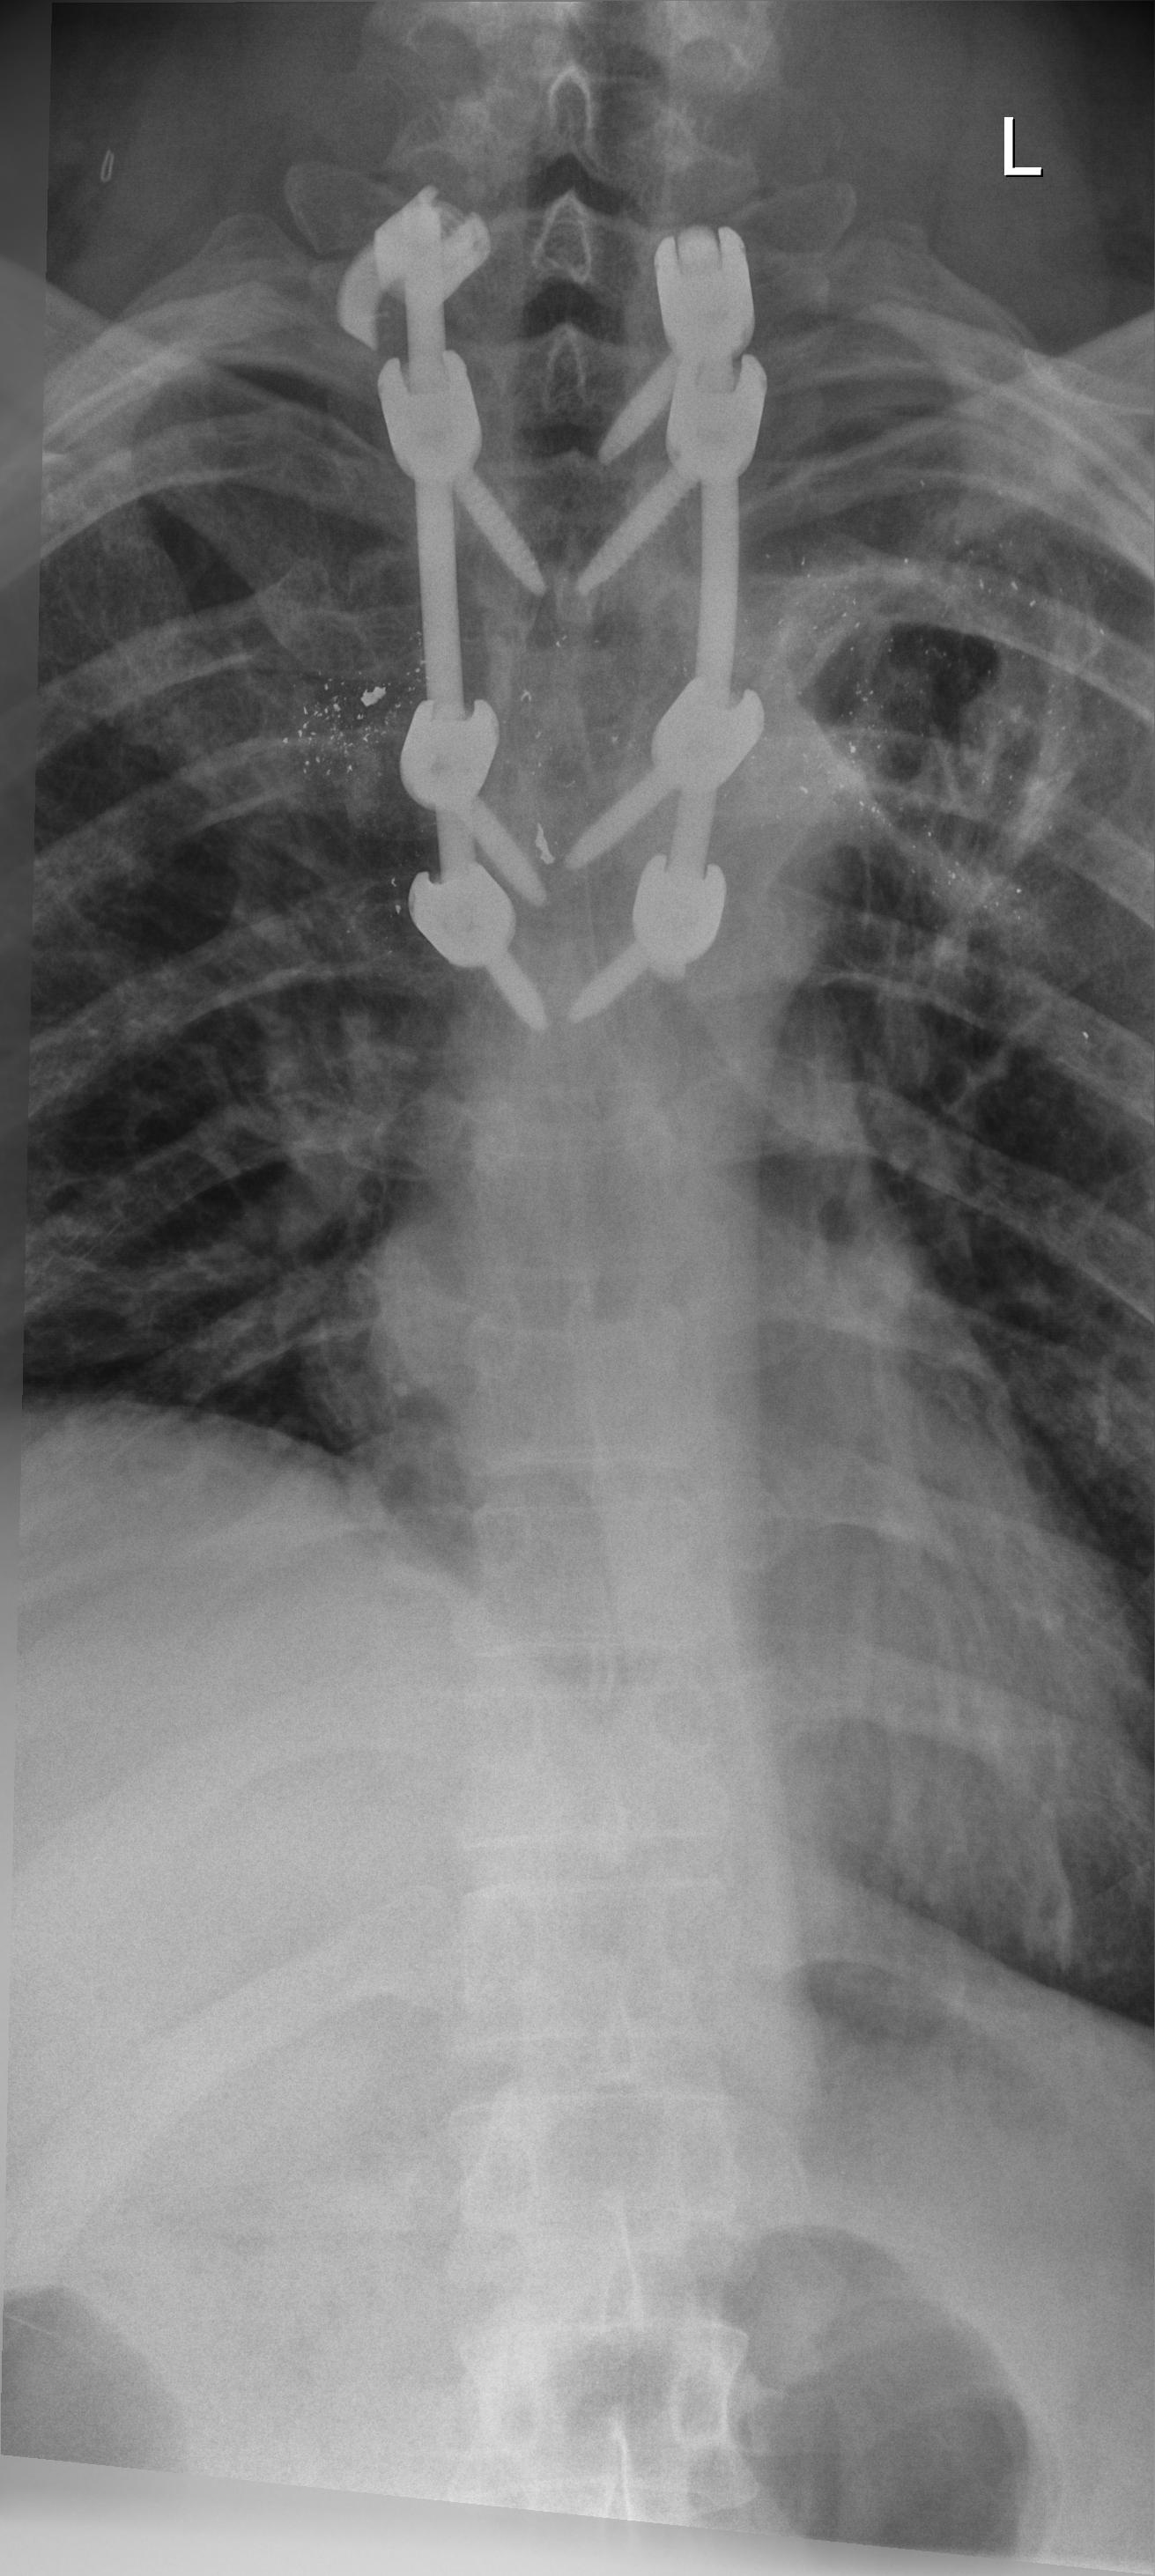
View: AP
Implant manufacturer: Styker everest (K2M)